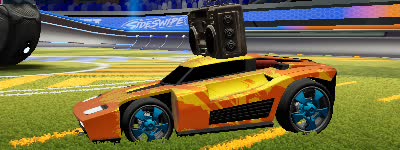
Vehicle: breakout